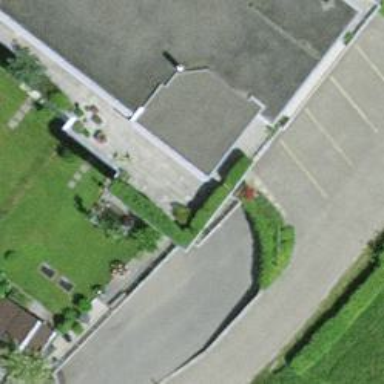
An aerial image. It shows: Parking entrance.